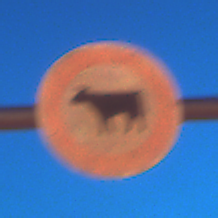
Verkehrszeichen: VerbotViehtrieb
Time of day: Night
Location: Outdoor (Urban)
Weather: PartlyCloudy
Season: NotSpecified
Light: Artificial